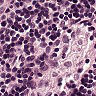
Metastatic tissue present: no